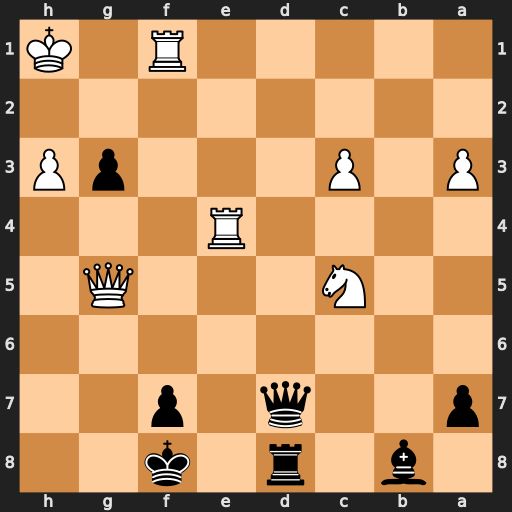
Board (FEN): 1b1r1k2/p2q1p2/8/2N3Q1/4R3/P1P3pP/8/5R1K
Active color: b
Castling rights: -
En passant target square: -
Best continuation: Qxh3+ Kg1 Qh2#